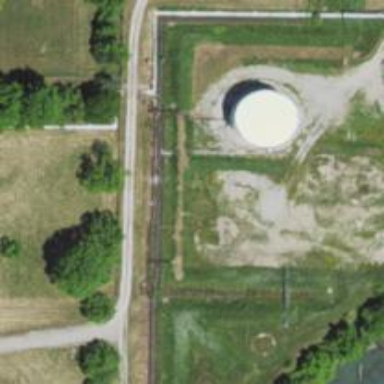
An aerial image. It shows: Storage tank that is man-made.